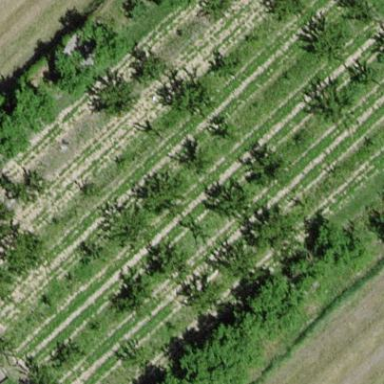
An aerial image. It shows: Orchard.